Platform: macOS
Application: Chrome
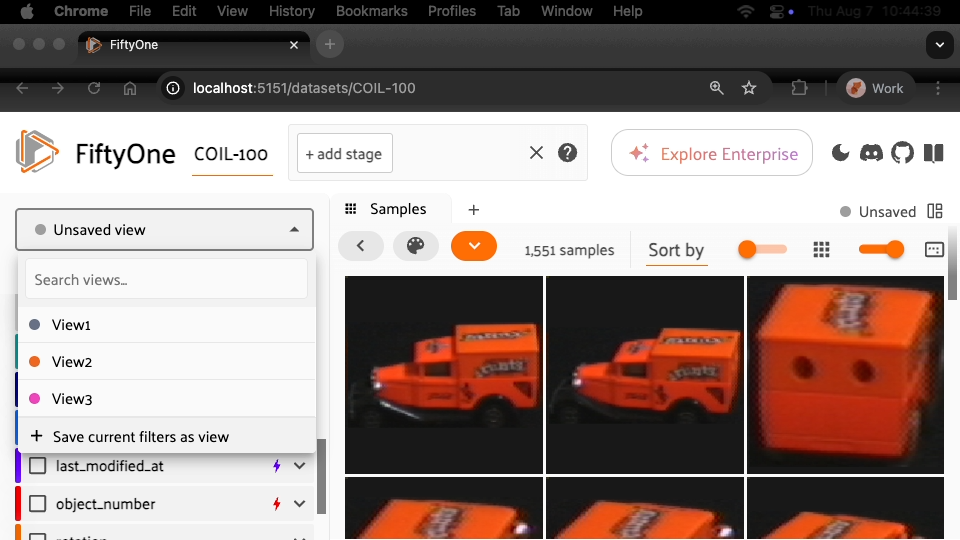
task_description: Load View3 from the saved views menu
action_type: select
element_info: Menu Item
steps_since_start: 1